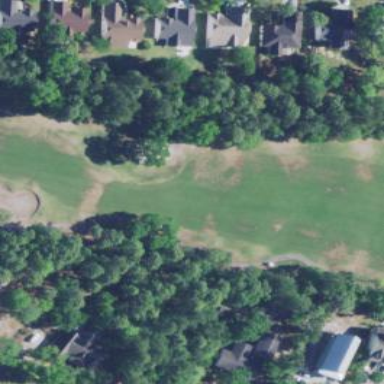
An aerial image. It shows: Golf tee on grassy land.